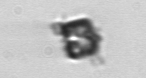
Label: Thalassiosira